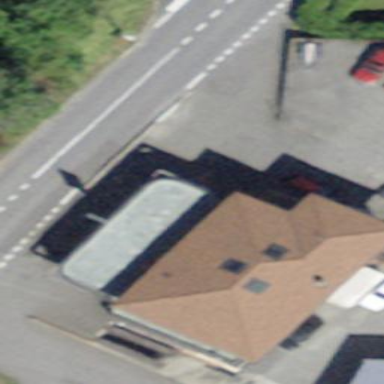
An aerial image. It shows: Fuel station with roof.